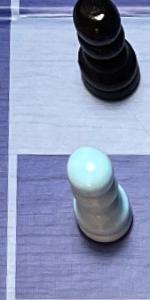
Label: Pawn_White